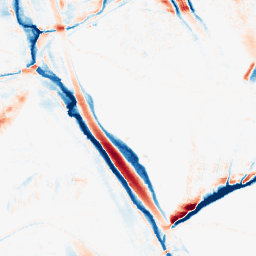
Category: morphological
Decomposition family: morphological_ellipse
Decomposition parameters: operation: average
width: 10
height: 30
Upsampling method: quadratic
Upsampling parameters: scale: 2
Upsampling scale: 2